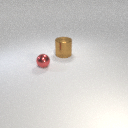
large brown metal cylinder to the right of small red metal sphere